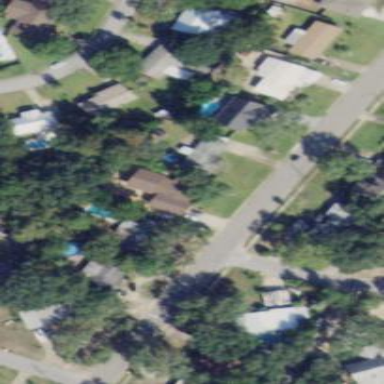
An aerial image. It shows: Residential area consisting of single-family homes.